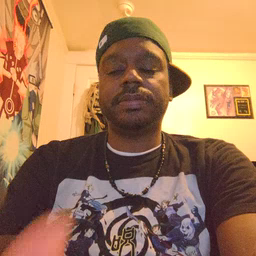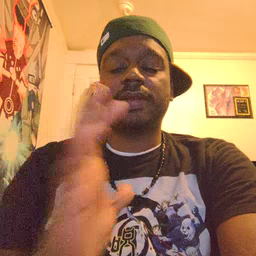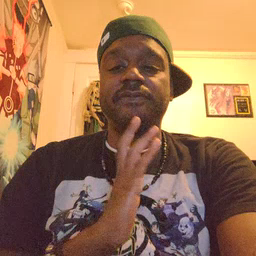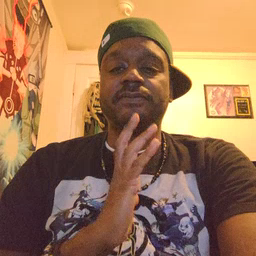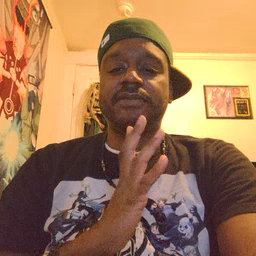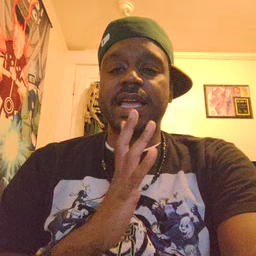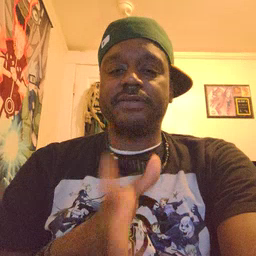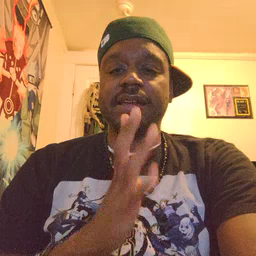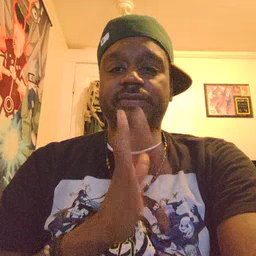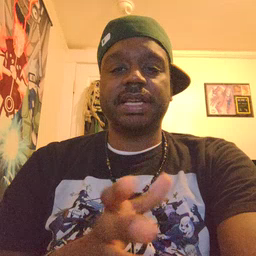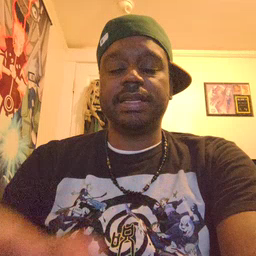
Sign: fine